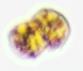
Label: Margalefidinium